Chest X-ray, AP view. Patient: 8 years old, sex F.
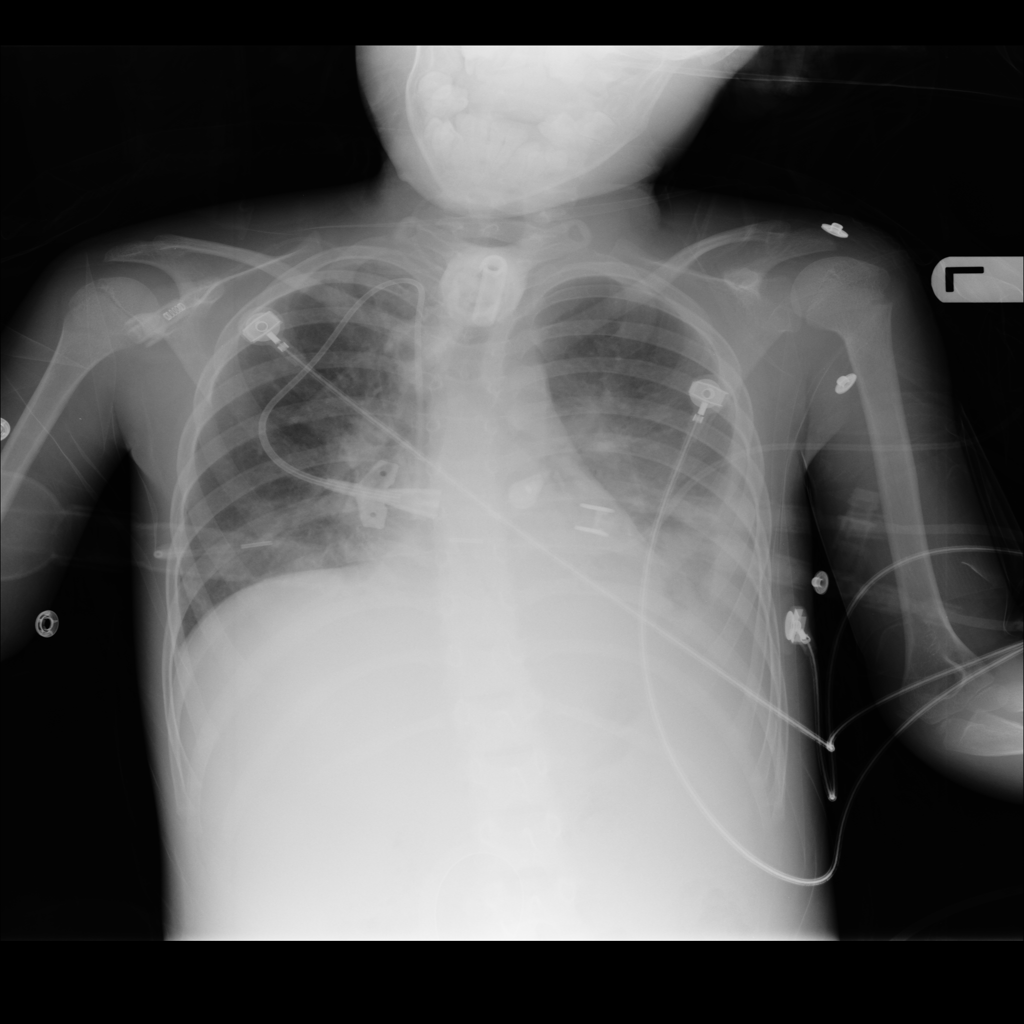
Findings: Effusion